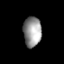
Tissue: lung
Cell type: Epithelial cells
Senescence score: 0.2071
Nuclear area (px): 529
Mean DAPI intensity: 150.293